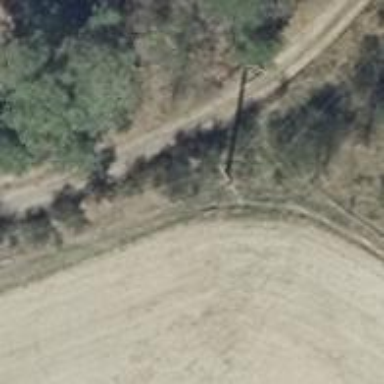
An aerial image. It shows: Power pole.